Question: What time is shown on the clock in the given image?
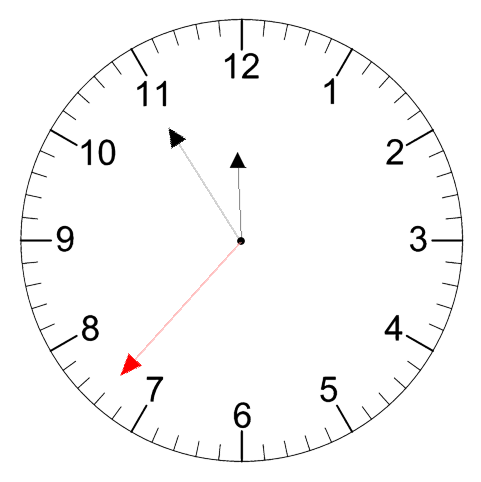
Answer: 11:54:37